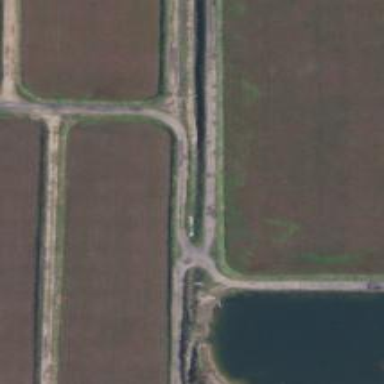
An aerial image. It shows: Farmland with cranberries as the main crop.